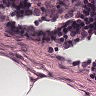
Metastatic tissue present: no